Question: Trying to Integrate TouchId in my application, and i was successful too.
The Question is
Can we customize the Default TouchID UIalertview ?
Can we Disable it?

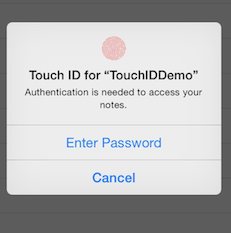
Answer: No, you cannot. As Popeye said in a comment, the system controls that prompt, not your app - you simply request that the system display it for you. This is due to obvious security concerns.
For example, what if you initiated a $100 in-app purchase, but changed the prompt to say, "Place your thumb on the home button to start the game!" Clearly that would not go over well.